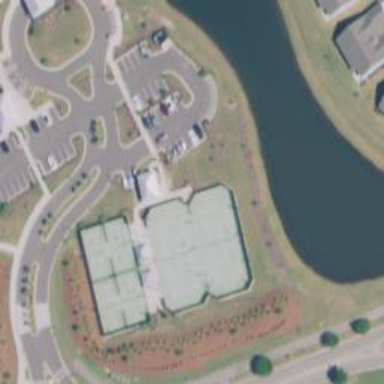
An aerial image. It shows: Tennis court on the leisure land pitch.